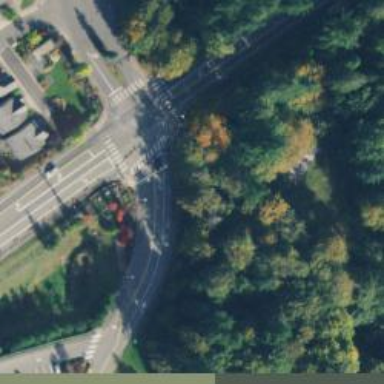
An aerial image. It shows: Traffic island located on footway.